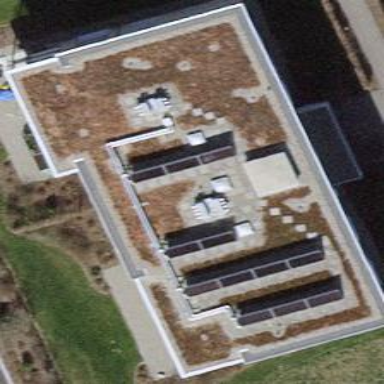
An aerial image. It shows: Apartment building with flat roof.